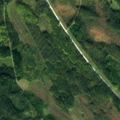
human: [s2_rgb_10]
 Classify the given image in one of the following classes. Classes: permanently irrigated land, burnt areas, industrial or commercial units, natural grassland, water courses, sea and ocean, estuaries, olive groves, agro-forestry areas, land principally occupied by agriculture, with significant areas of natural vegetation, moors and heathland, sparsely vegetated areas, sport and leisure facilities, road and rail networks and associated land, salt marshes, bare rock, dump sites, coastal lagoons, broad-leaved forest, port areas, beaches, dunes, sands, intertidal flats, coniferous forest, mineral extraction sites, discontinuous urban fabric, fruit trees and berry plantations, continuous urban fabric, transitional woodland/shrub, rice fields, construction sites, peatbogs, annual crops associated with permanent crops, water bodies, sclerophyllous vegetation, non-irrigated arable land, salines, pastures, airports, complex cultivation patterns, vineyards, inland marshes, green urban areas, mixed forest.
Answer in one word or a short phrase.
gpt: coniferous forest, mixed forest, transitional woodland/shrub